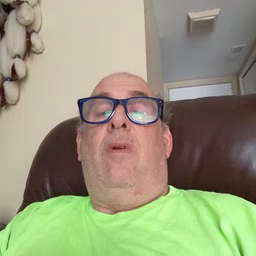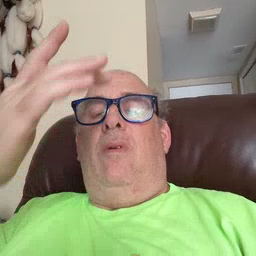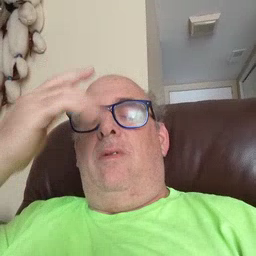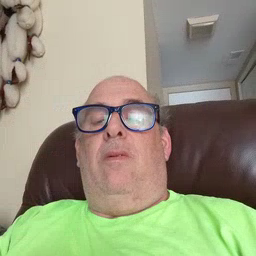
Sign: sick